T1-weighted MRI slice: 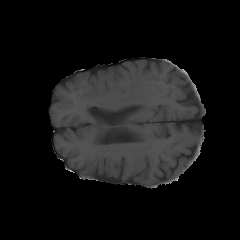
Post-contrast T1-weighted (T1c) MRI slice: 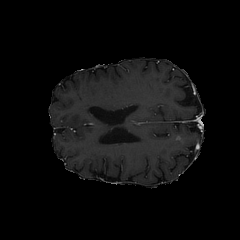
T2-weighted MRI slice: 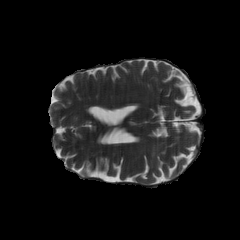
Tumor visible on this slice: yes